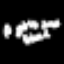
Label: diamond